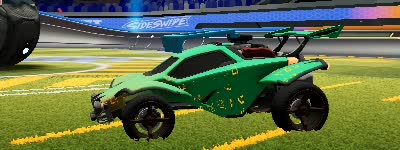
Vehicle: octane